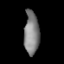
Tissue: lung
Cell type: Endothelial cells
Senescence score: 0.5408
Nuclear area (px): 639
Mean DAPI intensity: 128.153